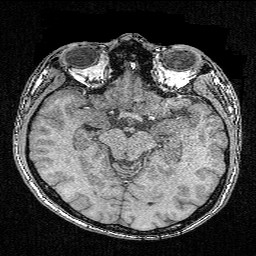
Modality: FLASH
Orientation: coronal
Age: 26
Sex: male